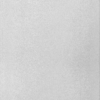
Label: dusty